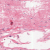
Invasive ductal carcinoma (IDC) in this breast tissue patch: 0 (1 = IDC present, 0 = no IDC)